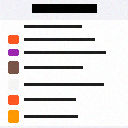
Screen state: on